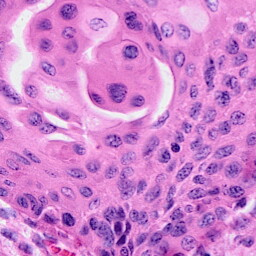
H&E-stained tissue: Cervix